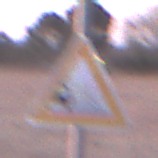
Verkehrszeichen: SplittSchotter
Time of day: SunriseSunset
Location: Outdoor (Nature)
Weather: Clear
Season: NotSpecified
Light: Natural